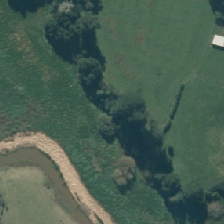
Land cover: deciduous_hardwood